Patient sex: M
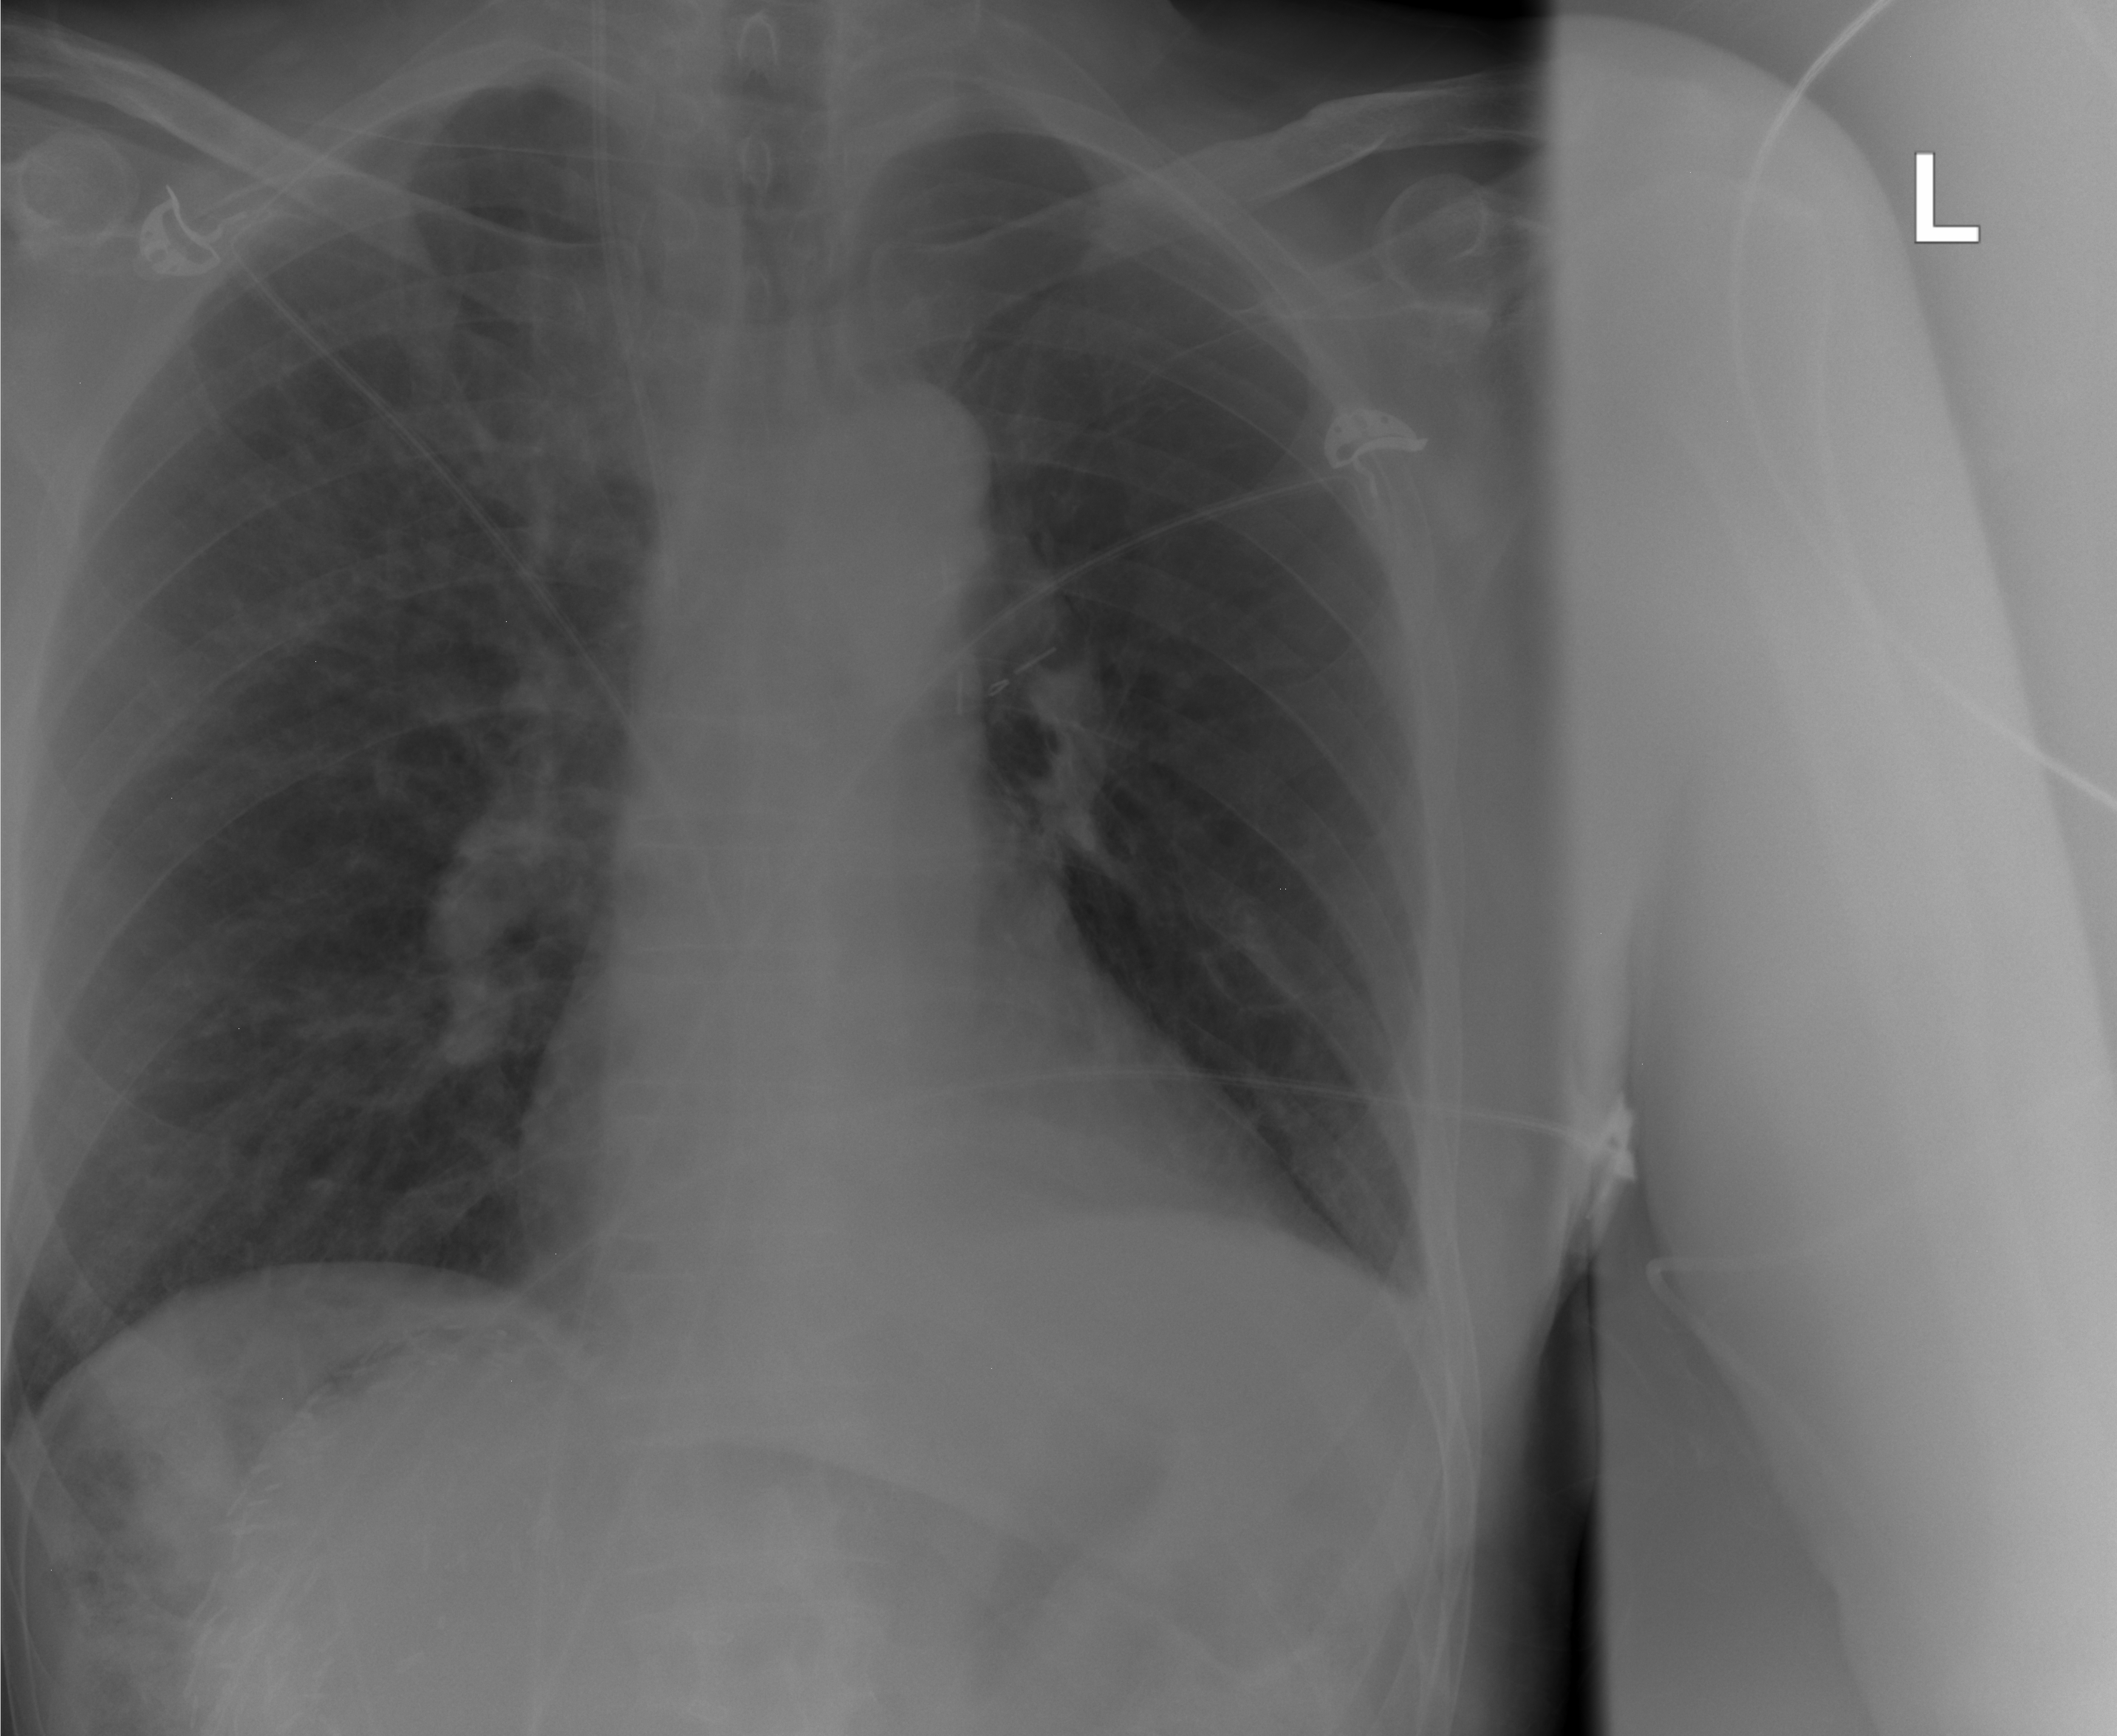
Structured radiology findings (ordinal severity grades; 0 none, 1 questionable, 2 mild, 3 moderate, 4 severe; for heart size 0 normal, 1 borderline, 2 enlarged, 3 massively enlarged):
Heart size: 0
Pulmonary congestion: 2
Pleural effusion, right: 0
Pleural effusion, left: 2
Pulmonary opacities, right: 0
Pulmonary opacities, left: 0
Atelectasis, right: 0
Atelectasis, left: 0